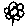
Label: flower